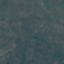
Land use / land cover: HerbaceousVegetation